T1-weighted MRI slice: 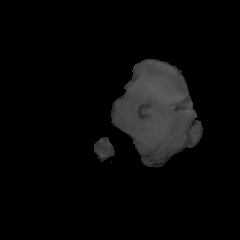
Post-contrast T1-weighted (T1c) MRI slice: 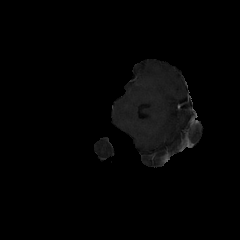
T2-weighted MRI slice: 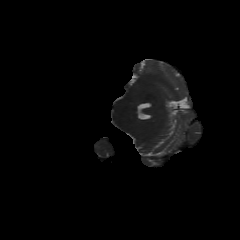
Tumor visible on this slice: no